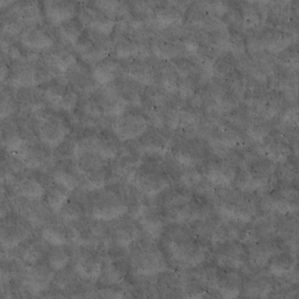
Label: non_frost